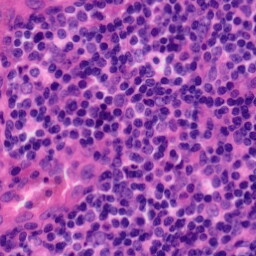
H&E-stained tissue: Tonsil